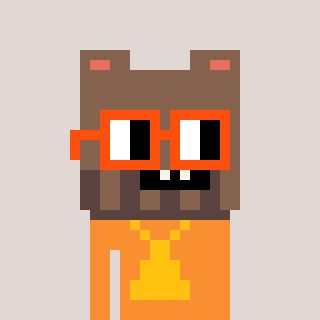
a pixel art character with square orange glasses, a bear-shaped head and a orange-colored body on a warm background